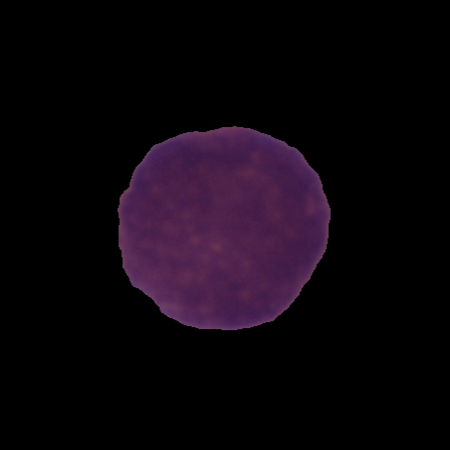
Label: healthy